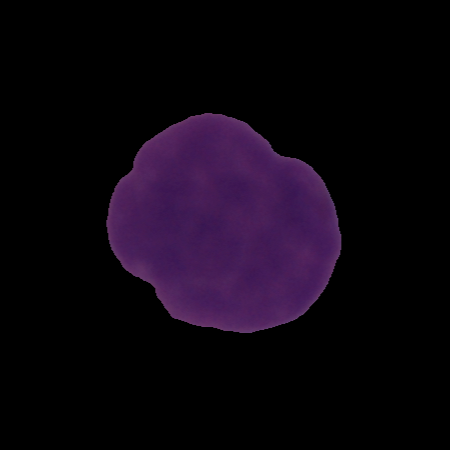
Label: cancer